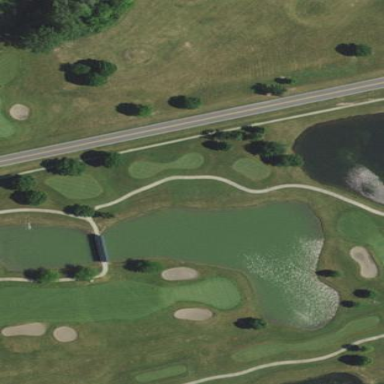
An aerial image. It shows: Picturesque scene of golf course with lateral water hazard.